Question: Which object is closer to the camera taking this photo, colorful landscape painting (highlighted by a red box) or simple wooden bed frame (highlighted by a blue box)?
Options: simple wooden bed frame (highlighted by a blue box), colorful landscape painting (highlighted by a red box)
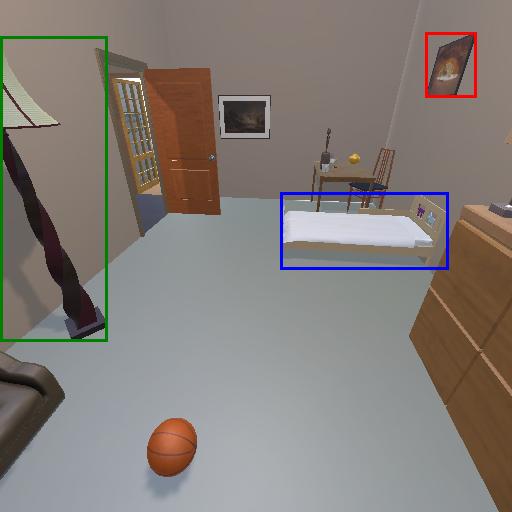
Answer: simple wooden bed frame (highlighted by a blue box)